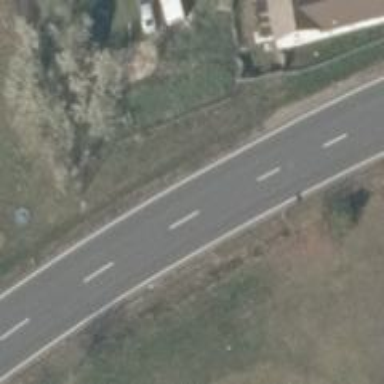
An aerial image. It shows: Primary road with asphalt surface.